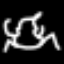
Label: frog